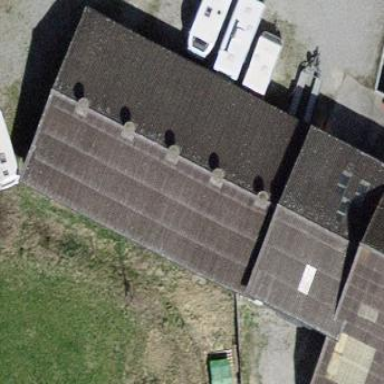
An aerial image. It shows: Barn.